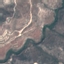
Land use / land cover: HerbaceousVegetation